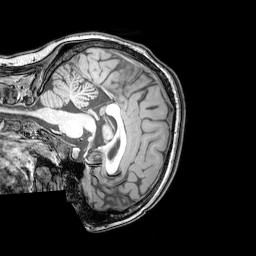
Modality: T1w
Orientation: sagittal
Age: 22
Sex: female
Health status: healthy
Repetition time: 0.081 s
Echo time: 0.037 s